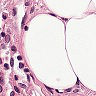
Metastatic tissue present: no